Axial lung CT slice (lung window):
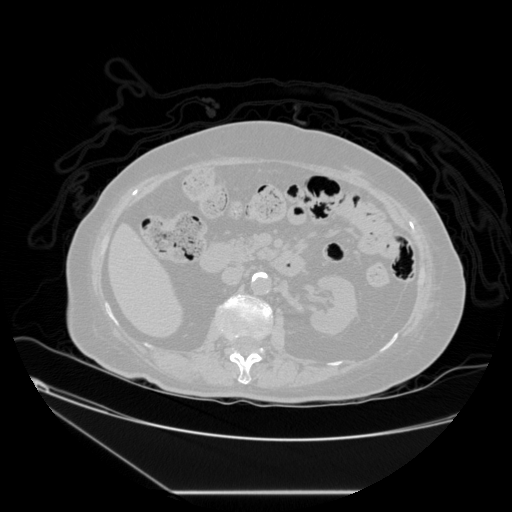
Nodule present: no